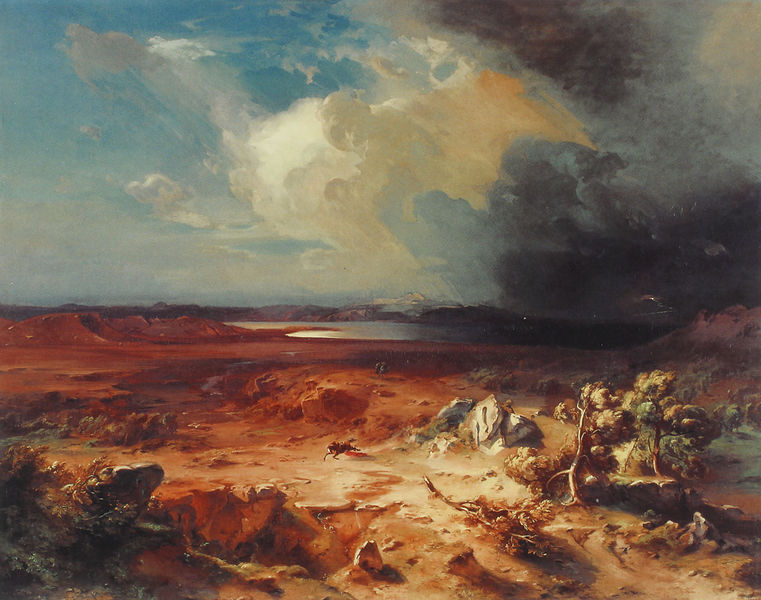
Titel: Marathon
Künstler: Carl Rottmann
Institution: München, Neue Pinakothek
Schlagwörter: baum, blau, dunkel, felsen, gemälde, gewitter, himmel, meer, wasser, wolken, bäume, landschaft, see, braun, licht, orange, weiss, rot, tod, erde, horizont, natur, wind, büsche, einsam, sonne, pferd, reiter, ritt, düster, berge, wüste, ölgemälde, angst, sturm, unwetter, wild, zerstörung, flucht, fliehen, landschaftsbild, dramatisch, rötlich, galopp, duster, gallop, dramaturgie, 18. jahrhundert, find, woplken, einseln